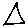
Label: triangle